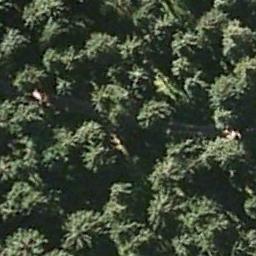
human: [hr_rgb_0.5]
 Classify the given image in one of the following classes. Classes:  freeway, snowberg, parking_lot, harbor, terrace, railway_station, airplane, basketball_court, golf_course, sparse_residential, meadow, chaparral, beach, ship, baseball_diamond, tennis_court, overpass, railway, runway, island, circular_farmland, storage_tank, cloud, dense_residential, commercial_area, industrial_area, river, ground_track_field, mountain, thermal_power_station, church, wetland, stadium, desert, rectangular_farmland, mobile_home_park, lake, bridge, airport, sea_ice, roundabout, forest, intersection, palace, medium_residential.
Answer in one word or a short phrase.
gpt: forest